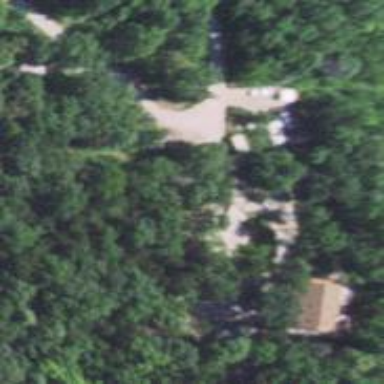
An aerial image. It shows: Driveway leading to service road.